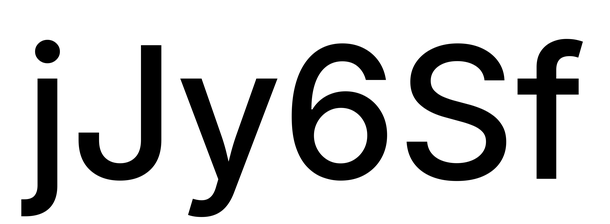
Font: Inter_Medium